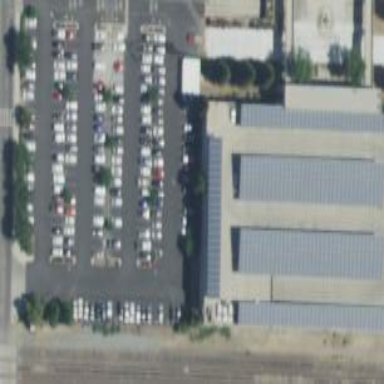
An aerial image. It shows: Parking area with concrete surface and parking building.